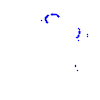
Particle: proton